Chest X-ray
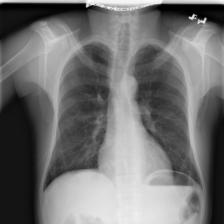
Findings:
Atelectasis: negative
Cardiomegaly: negative
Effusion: negative
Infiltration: positive
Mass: negative
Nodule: negative
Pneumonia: negative
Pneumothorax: negative
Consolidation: negative
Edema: negative
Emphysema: negative
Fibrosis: negative
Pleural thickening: negative
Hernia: negative